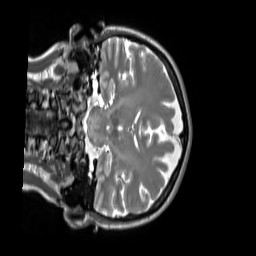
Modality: T2w
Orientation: coronal
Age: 47
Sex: female
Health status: ill
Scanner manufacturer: siemens
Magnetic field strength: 3 T
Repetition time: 2.8 s
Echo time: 0.326 s